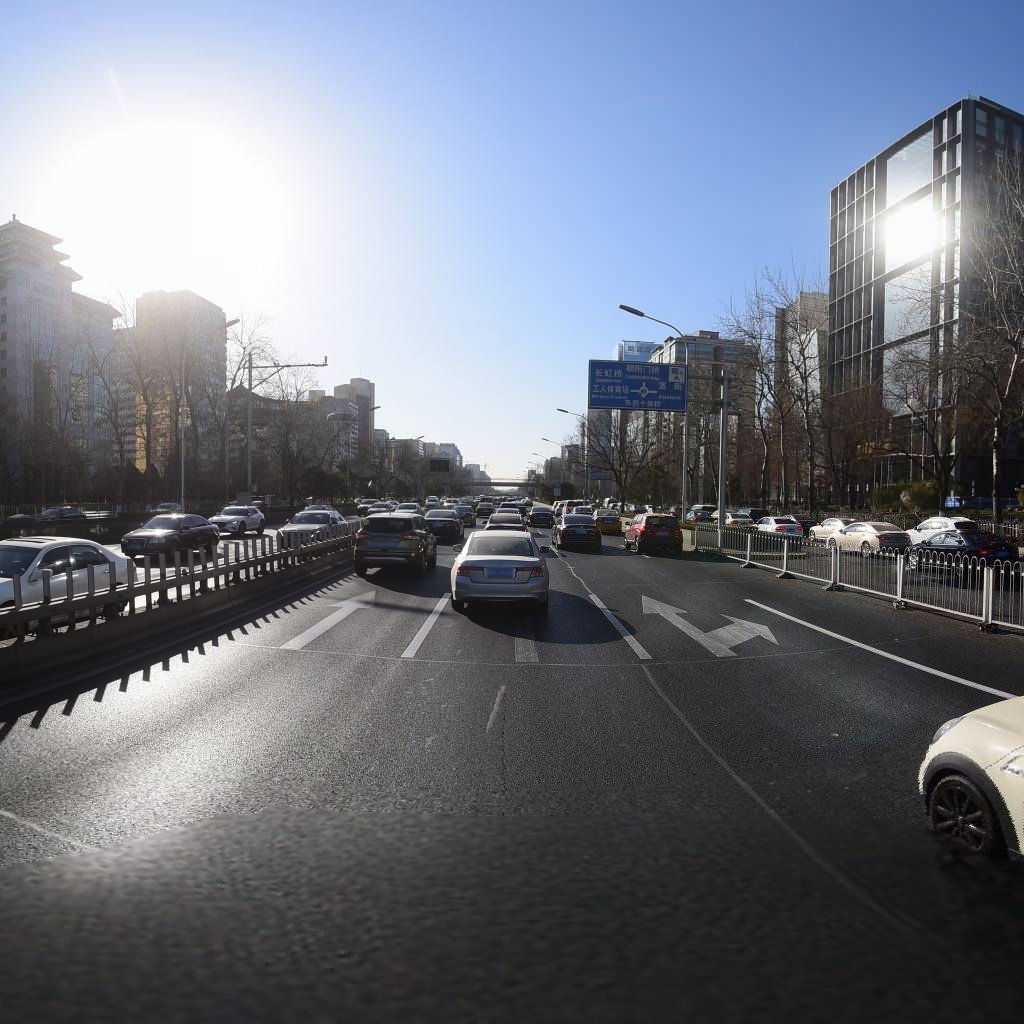
Region: Dongcheng
Road damage annotations: longitudinal patch, transverse patch, longitudinal patch, transverse patch, transverse patch, longitudinal crack, longitudinal patch